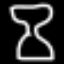
Label: hourglass